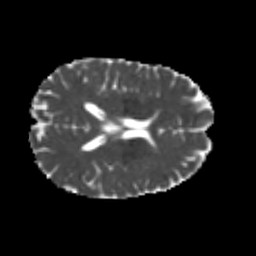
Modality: MD
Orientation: axial
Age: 20
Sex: female
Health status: healthy
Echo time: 0.074 s